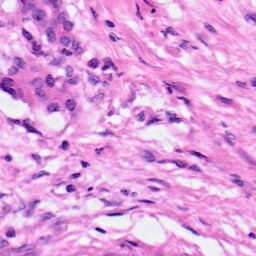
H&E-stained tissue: Pancreatic